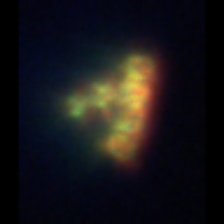
Taxon: Chaetoceros
Group: Diatoms